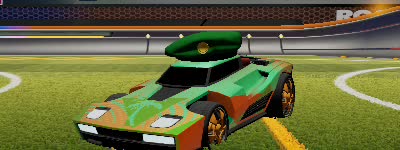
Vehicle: breakout